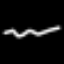
Label: squiggle